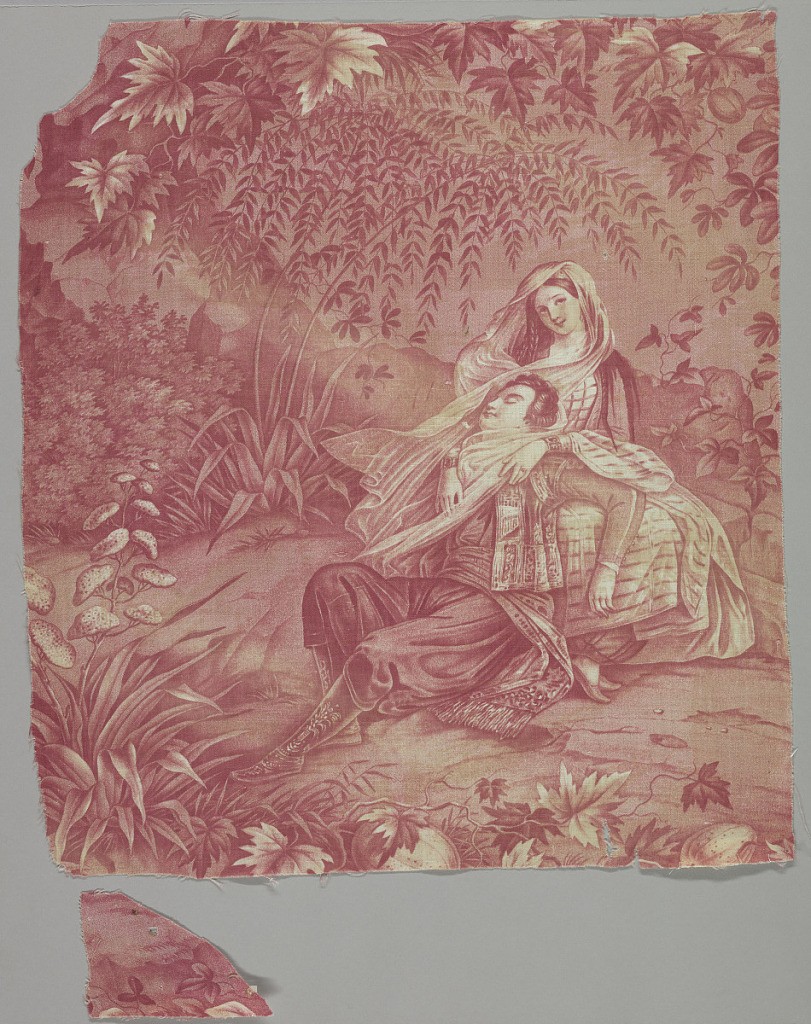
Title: Fragment
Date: mid-19th century
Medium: cotton Technique: printed in red on plain weave
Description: Fragment shows a couple in Eastern dress seated under a tree. In red on white.